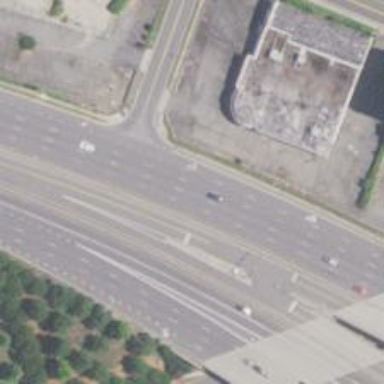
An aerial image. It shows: Trunk highway with expressway features.